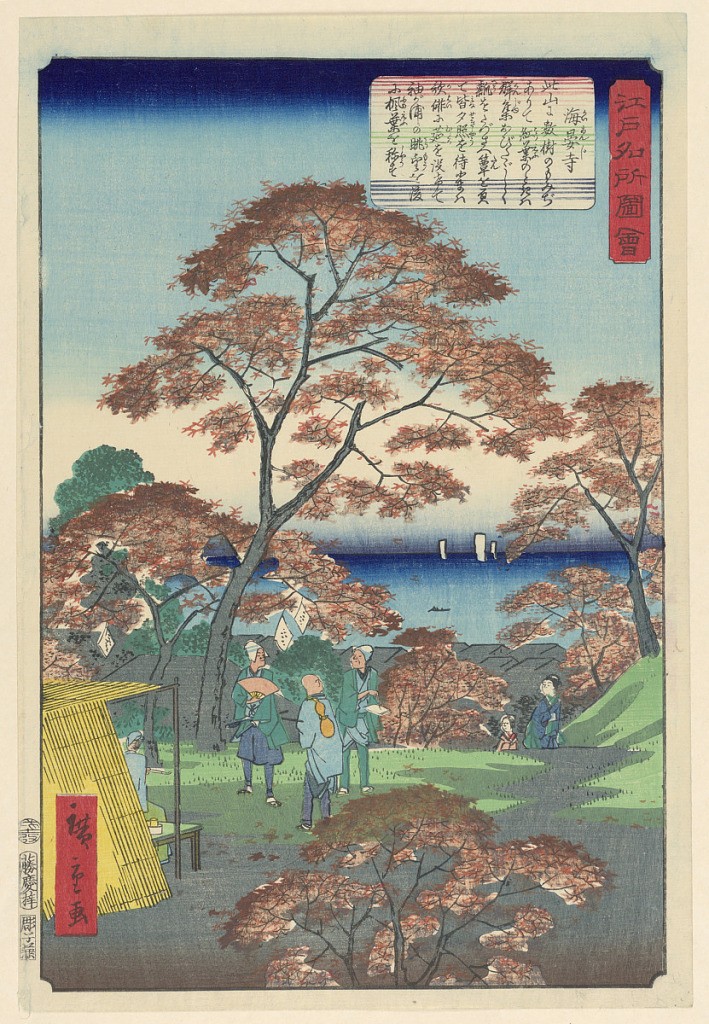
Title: Autumn Day
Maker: Ando Hiroshige, Japanese, 1797–1858
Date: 1797-1858
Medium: Woodblock print in colored ink on paper
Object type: Print
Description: An autumn scene shows humble people having a conversation. The brown leaves still covering the trees gives off the sense of a crisp day. In the background are two partial figures approaching the foreground.